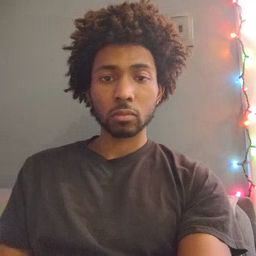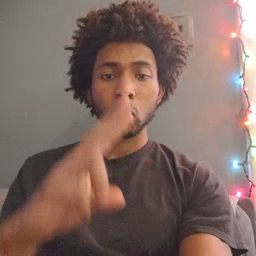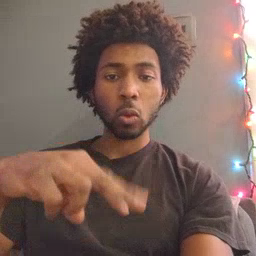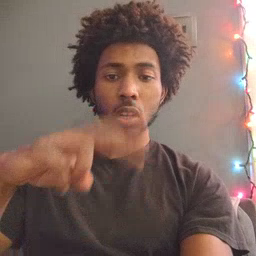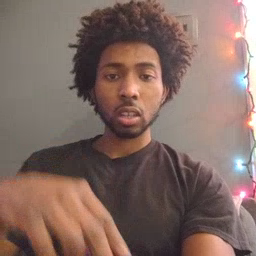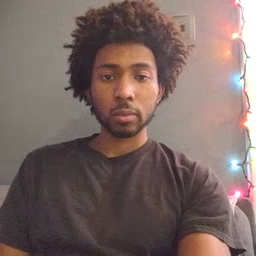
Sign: read